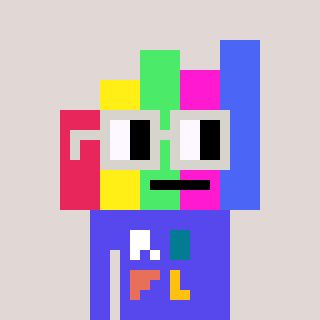
a pixel art character with square light gray glasses, a bar chart-shaped head and a computerblue-colored body on a warm background